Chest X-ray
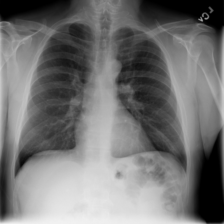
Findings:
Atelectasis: negative
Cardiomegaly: negative
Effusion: negative
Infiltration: negative
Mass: negative
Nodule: negative
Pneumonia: negative
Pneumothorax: negative
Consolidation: negative
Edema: negative
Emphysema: negative
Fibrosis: negative
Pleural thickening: negative
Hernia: negative